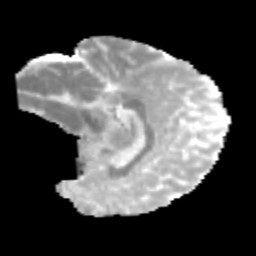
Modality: MD
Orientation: sagittal
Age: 11
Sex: male
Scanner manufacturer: siemens
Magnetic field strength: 3 T
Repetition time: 3.8 s
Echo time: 0.07 s